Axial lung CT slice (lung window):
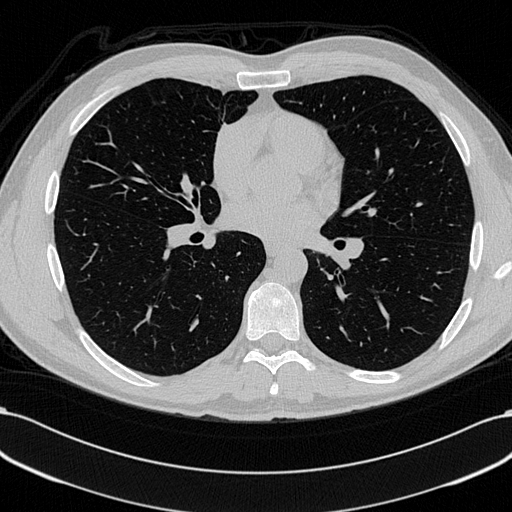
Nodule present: no